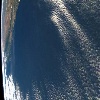
Label: water